Question: Count the number of objects in the diagram.
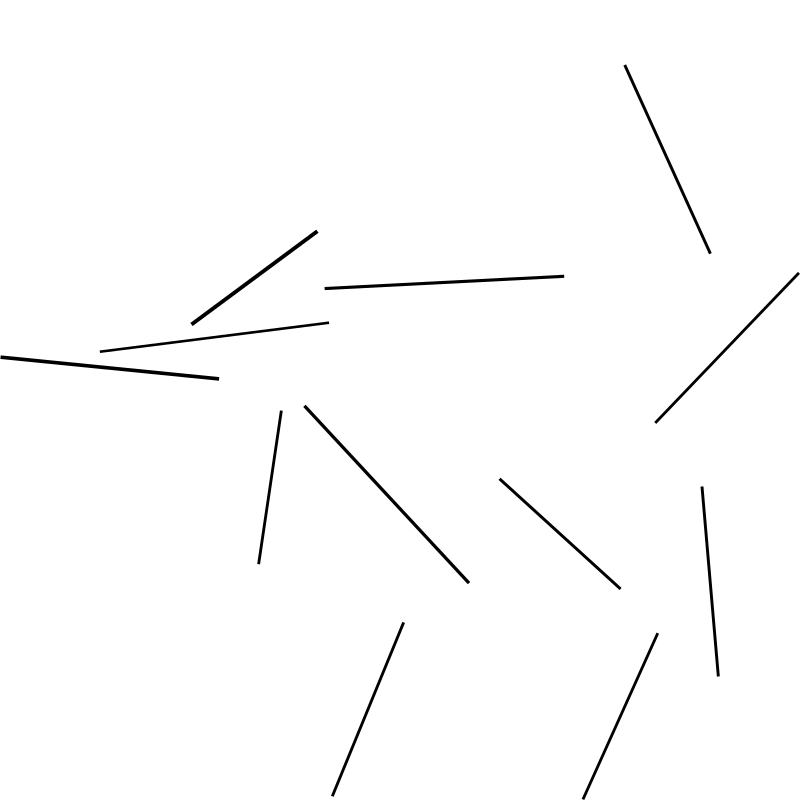
Answer: 12